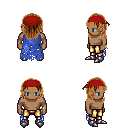
a pixel art fantasy rpg character, male body template, human, dark skin, blue tattered cape, gold greaves, brown long hairstyle, red bandana, bracelets, metal boots, four views (front, back, left, right), 2x2 character sprite sheet, small pixel art, hard edges, no anti-aliasing